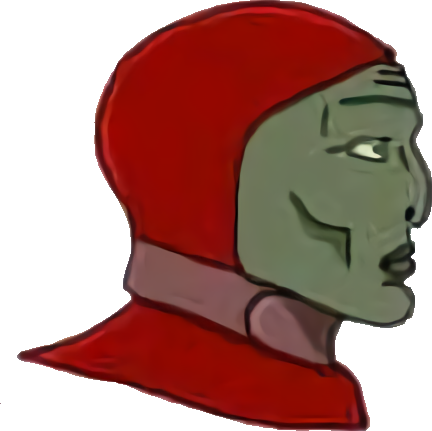
Label: 4_Yes_Chad